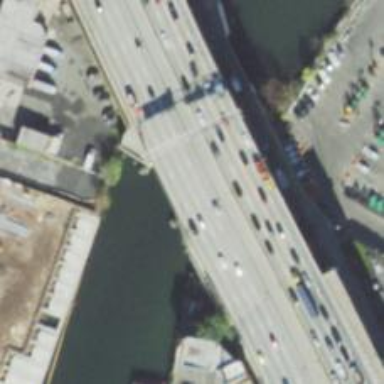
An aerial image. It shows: Secondary road passing over movable bascule bridge.